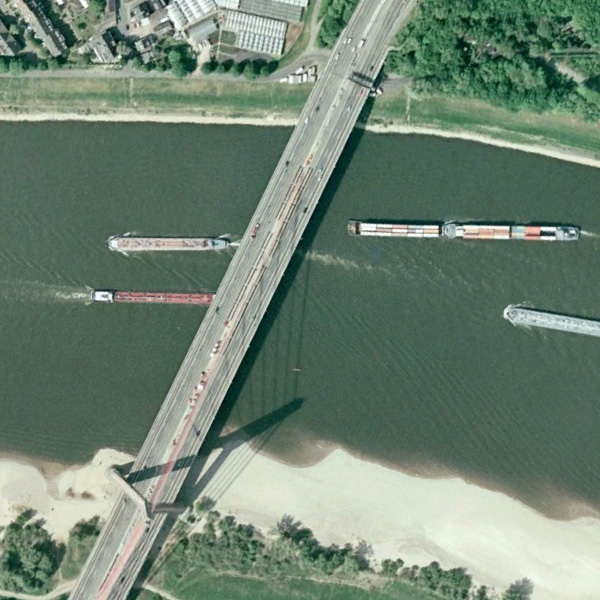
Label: Bridge